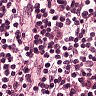
Metastatic tissue present: no